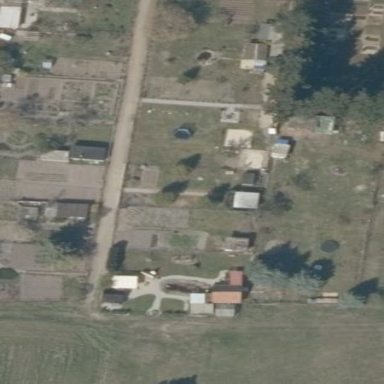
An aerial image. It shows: Allotments area.